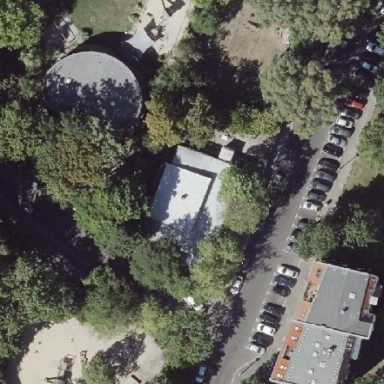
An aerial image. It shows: Kindergarten building.